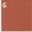
Piece: xx